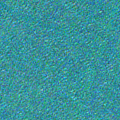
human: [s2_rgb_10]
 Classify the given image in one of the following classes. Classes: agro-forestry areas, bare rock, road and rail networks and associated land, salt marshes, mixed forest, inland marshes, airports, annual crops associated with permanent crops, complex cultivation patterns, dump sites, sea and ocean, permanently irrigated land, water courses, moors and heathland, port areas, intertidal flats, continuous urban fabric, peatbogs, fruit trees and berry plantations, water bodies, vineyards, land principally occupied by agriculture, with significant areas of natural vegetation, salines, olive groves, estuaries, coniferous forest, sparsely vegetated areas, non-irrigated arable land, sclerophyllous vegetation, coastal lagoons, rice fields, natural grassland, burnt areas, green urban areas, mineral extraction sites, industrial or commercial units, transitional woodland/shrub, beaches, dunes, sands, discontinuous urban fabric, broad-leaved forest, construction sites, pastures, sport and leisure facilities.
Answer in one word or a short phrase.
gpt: sea and ocean